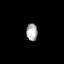
Tissue: prostate
Cell type: T cells
Senescence score: 0.3562
Nuclear area (px): 184
Mean DAPI intensity: 176.891